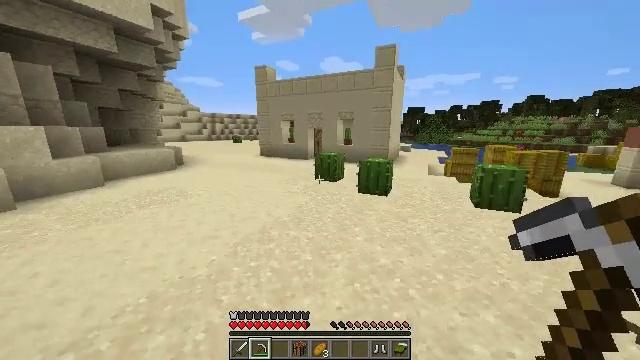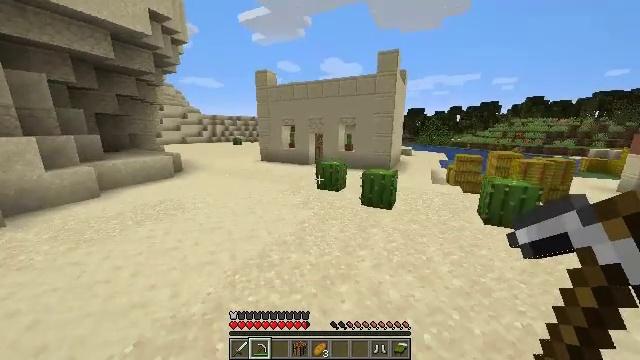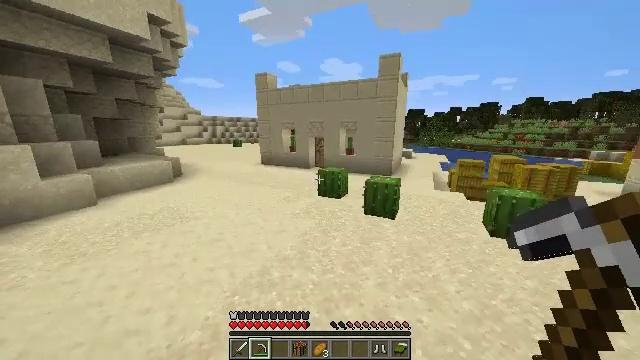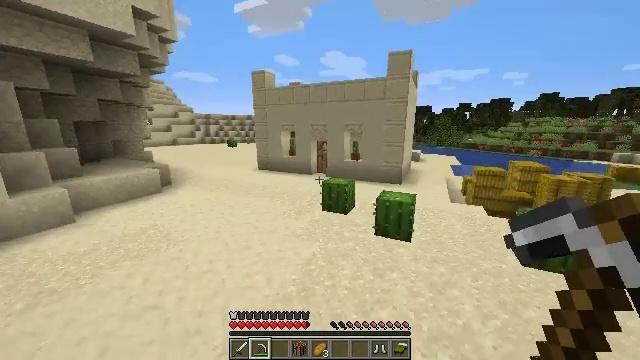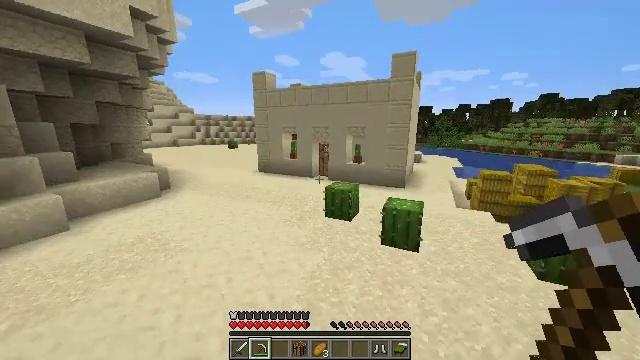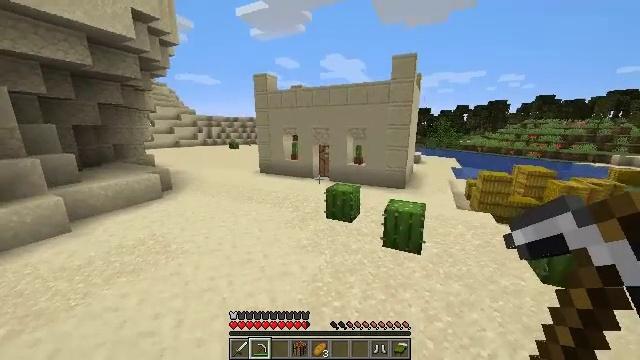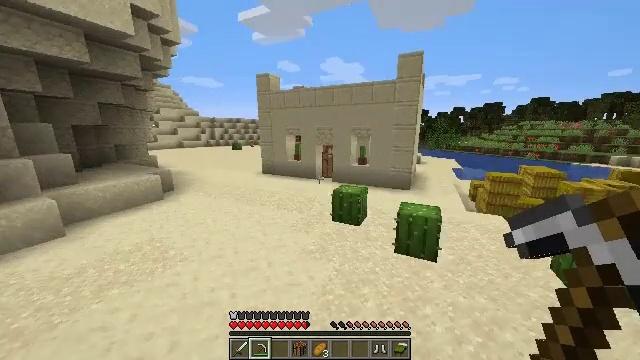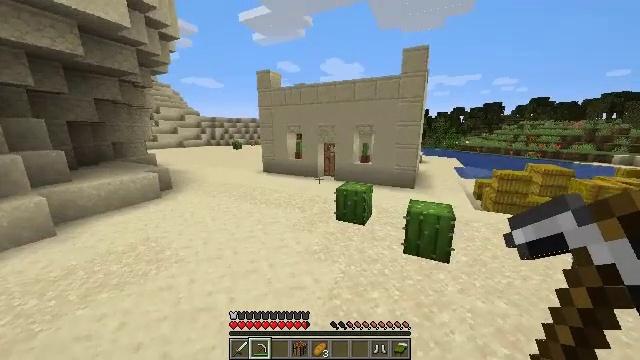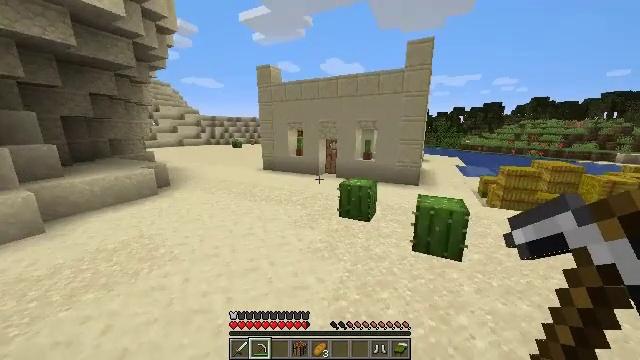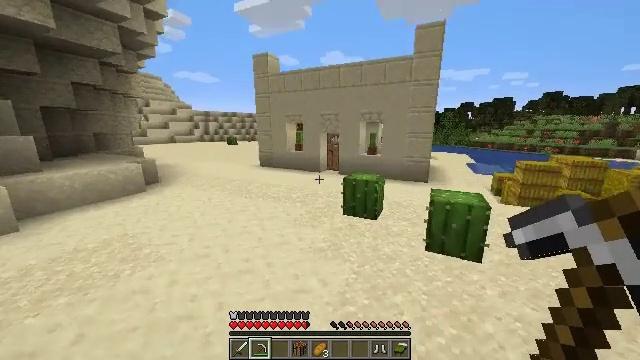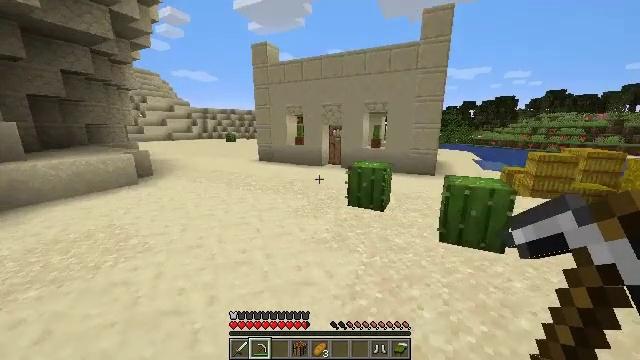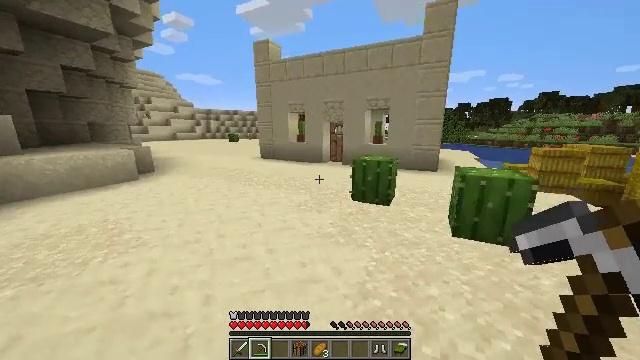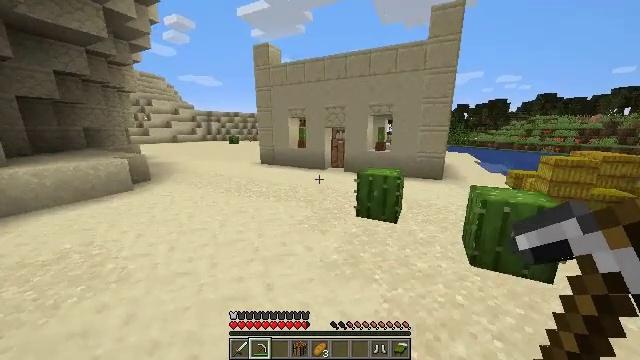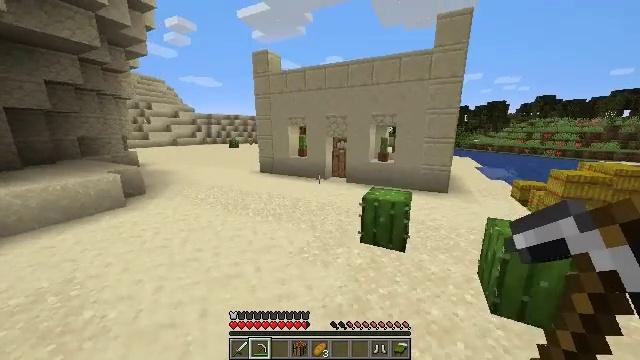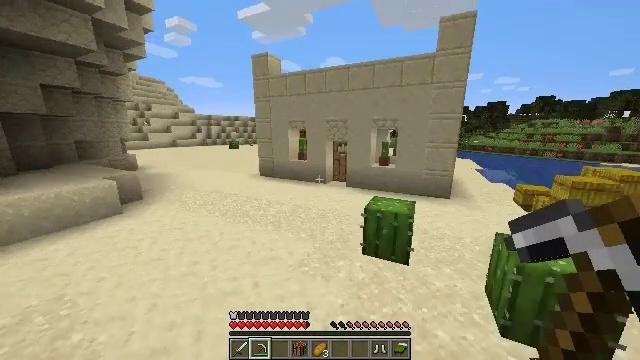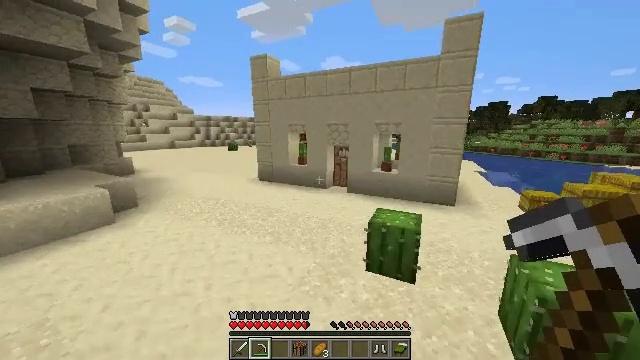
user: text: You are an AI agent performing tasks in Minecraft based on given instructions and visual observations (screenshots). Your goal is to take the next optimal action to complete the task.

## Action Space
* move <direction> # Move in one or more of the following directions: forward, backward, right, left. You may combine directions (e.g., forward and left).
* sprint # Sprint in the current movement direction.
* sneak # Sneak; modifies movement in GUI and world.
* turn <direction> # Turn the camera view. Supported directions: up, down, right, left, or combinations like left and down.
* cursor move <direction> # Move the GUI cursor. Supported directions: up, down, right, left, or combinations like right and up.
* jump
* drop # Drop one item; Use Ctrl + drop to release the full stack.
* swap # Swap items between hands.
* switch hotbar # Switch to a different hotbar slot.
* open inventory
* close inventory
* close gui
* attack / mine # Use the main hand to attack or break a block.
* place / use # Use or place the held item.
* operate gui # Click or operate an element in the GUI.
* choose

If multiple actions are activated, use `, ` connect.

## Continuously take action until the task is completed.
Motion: motion action
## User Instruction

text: Attack the bookshelf to recycle it.
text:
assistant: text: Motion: move forward and move left, jump
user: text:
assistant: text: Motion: move forward and move left, jump
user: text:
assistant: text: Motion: move forward and move left, jump
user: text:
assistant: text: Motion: move forward and move left, jump
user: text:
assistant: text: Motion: move forward and move left, jump
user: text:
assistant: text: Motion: move forward, jump
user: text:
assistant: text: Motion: move forward, jump
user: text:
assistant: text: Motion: move forward, jump
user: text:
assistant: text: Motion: move forward, jump
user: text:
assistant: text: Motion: move forward, jump
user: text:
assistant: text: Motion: move forward, jump
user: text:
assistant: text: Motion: move forward, jump
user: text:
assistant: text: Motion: move forward, jump
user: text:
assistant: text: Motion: move forward, jump
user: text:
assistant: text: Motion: move forward, jump
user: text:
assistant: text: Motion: move forward, jump
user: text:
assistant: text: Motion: move forward, turn right, jump
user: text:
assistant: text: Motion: move forward, turn right, jump
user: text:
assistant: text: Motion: move forward, turn right, jump
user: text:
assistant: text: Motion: move forward
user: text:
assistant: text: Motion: move forward
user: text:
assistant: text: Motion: move forward
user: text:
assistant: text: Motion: move forward
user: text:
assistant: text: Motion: move forward
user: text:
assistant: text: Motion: move forward
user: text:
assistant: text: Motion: move forward
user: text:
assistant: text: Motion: move forward
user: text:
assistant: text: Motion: move forward
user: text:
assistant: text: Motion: move forward
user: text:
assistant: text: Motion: move forward